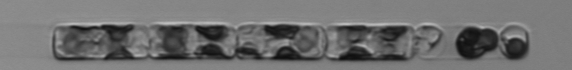
Label: Guinardia_delicatula_TAG_internal_parasite